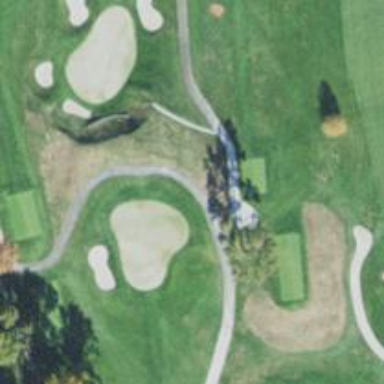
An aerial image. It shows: Golf hole.